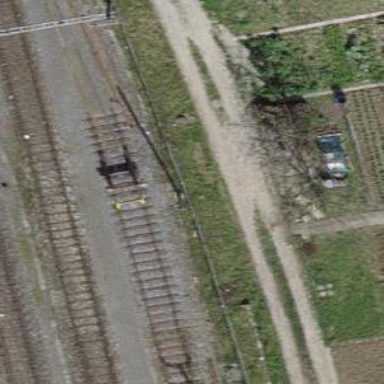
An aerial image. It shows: Railway buffer stop.